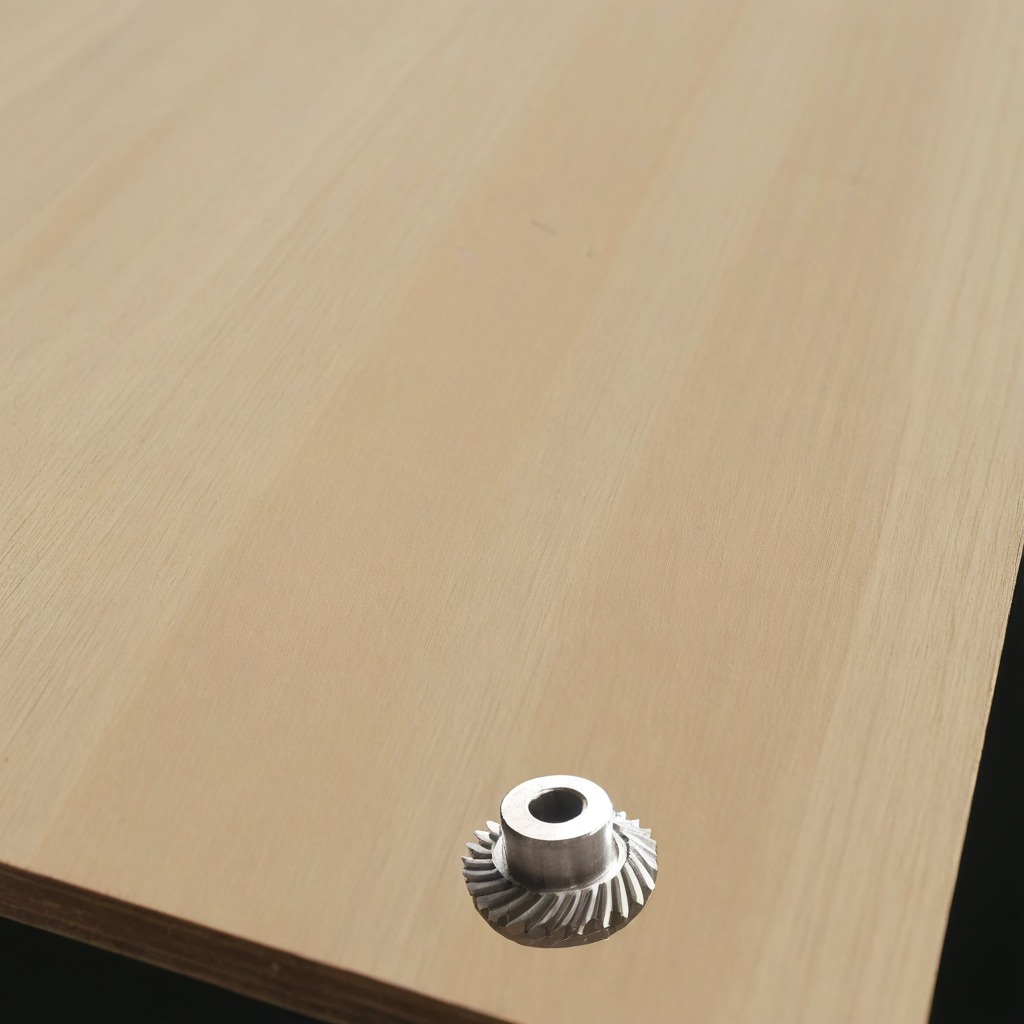
A steel gear with teeth is lying on the plywood surface in a paint workshop lit by afternoon window light.